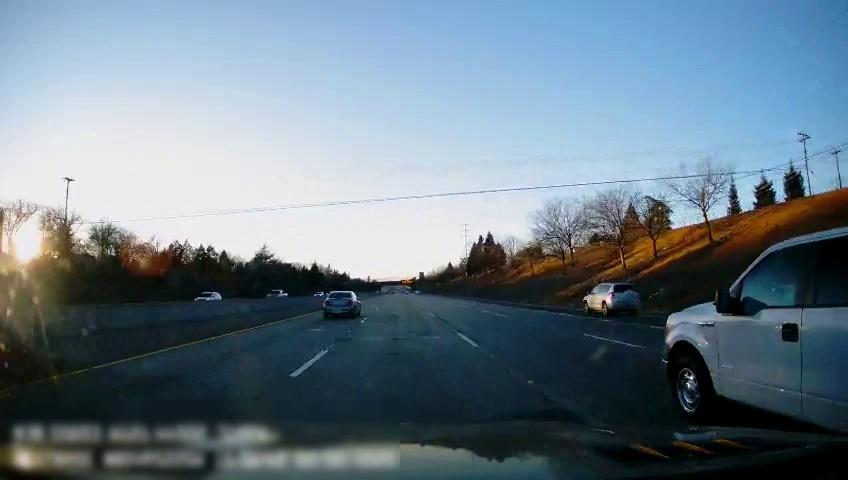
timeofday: Day
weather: Sunny
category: Drivable Space
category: Vehicles | Truck
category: Vehicles | Car
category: Vehicles | Truck
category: Vehicles | Car
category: Vehicles | Car
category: Vehicles | SUV
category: Lanes | Alternate Lane
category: Lanes | Current Lane
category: Lanes | Current Lane
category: Lanes | Alternate Lane
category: Lanes | Alternate Lane